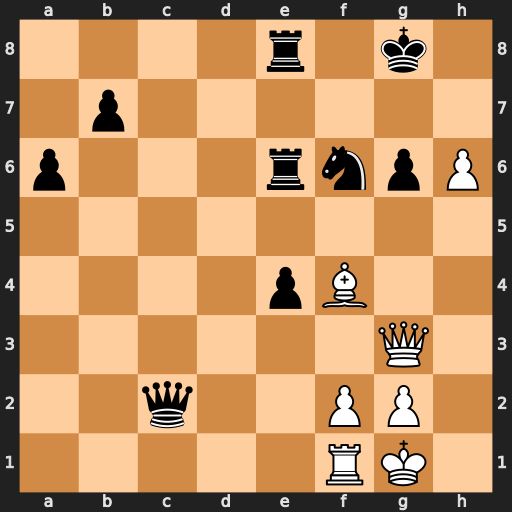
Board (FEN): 4r1k1/1p6/p3rnpP/8/4pB2/6Q1/2q2PP1/5RK1
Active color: w
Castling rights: -
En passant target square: -
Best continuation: Qxg6+ Kh8 Qg7#